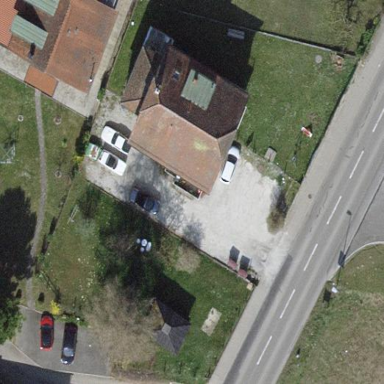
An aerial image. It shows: Detached building.